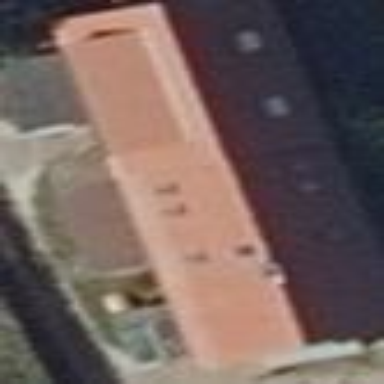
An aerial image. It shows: Gabled roof kindergarten building.